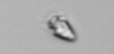
Label: Heterocapsa_rotundata